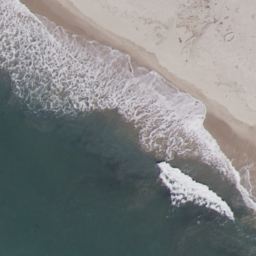
Label: beach